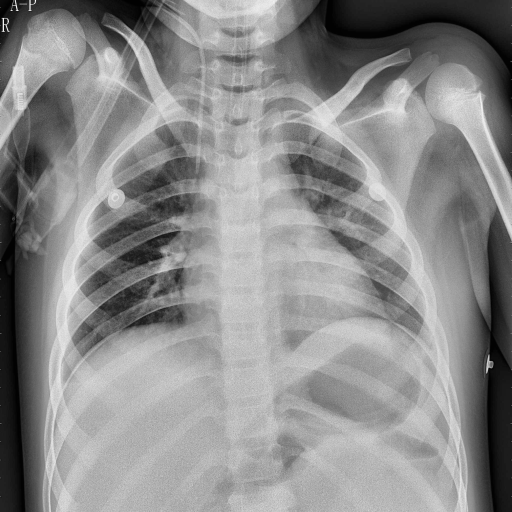
Finding: PNEUMONIA